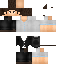
A male human skin with medium skin, wearing brown long hair dressed in a blue tshirt and black pants, featuring a closed mouth.